Brain MRI, t1w sequence, axial 2D slice.
Patient: age 42, sex F, weight 78 kg, height 1.78 m
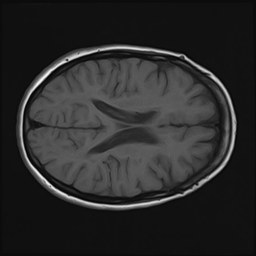